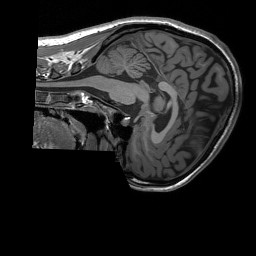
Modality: T1w
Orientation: sagittal
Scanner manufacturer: siemens
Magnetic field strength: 3 T
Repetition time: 1.76 s
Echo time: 0.0022 s